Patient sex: M
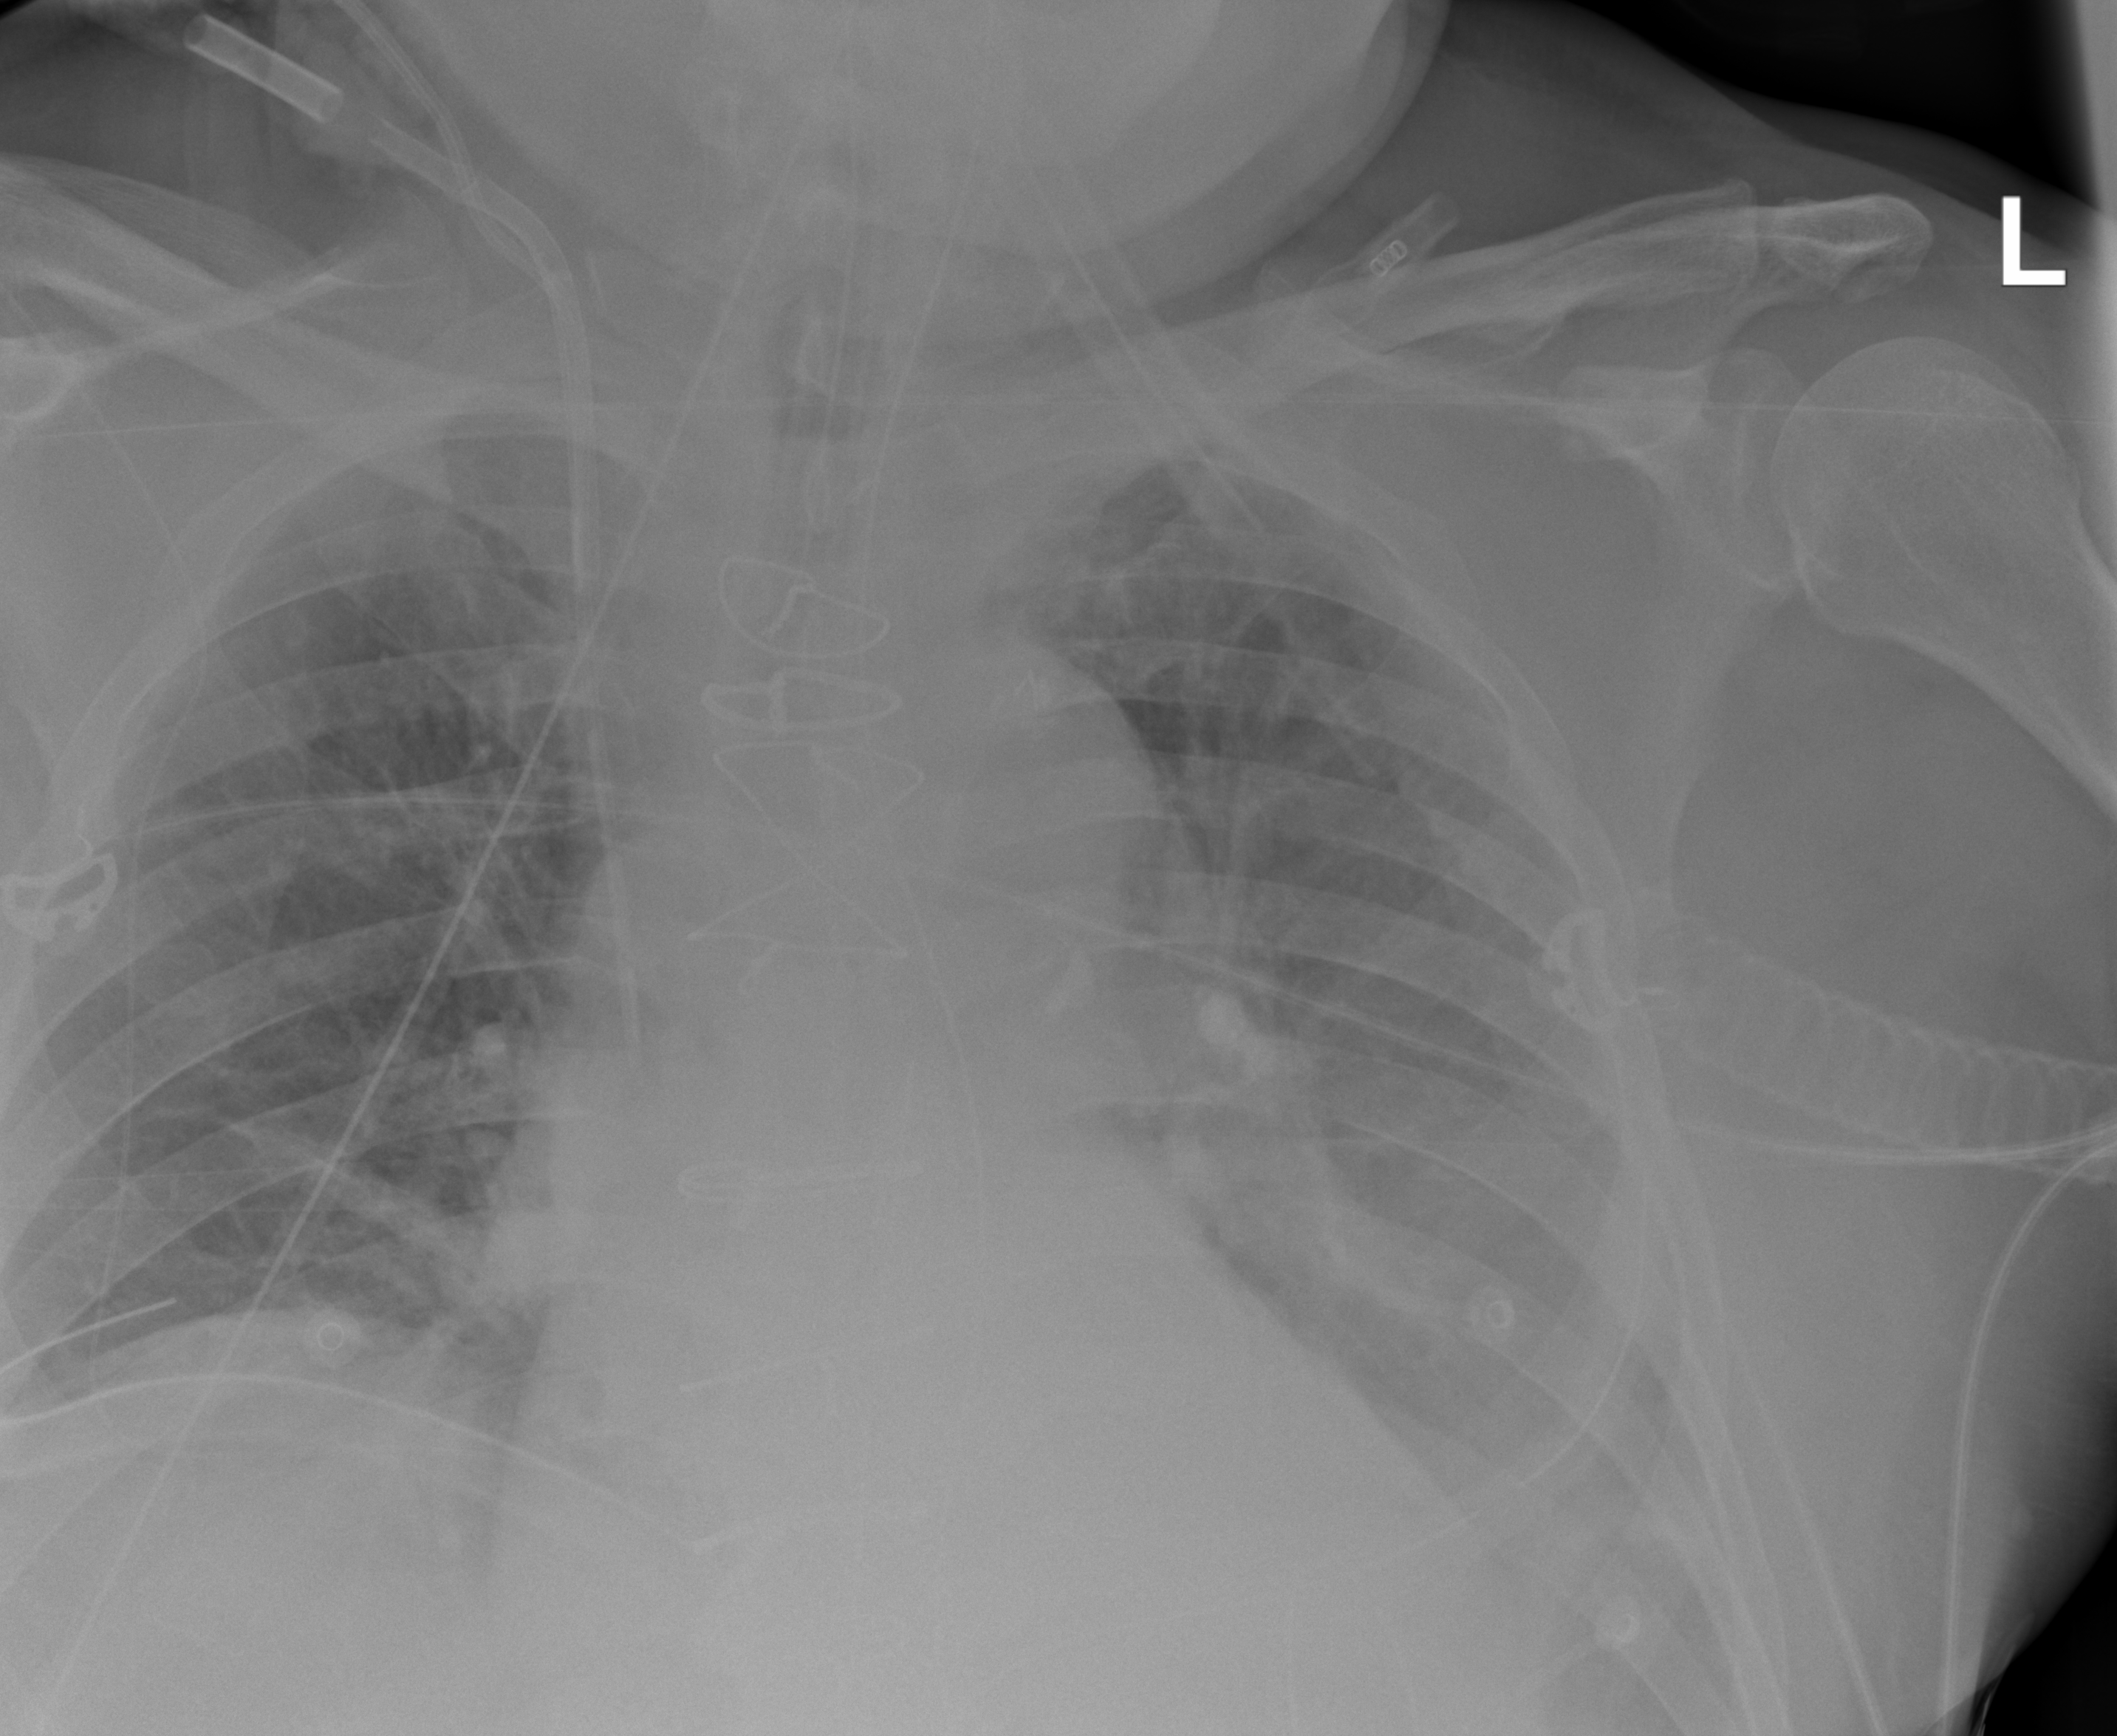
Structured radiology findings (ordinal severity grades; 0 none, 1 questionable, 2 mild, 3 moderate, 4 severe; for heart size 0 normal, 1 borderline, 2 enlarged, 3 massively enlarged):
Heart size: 1
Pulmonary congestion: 2
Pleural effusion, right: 0
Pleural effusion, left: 3
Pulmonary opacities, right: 2
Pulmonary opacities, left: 2
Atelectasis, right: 2
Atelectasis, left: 3